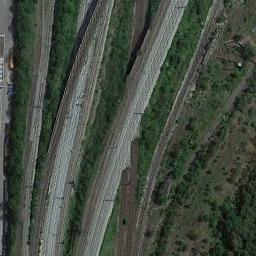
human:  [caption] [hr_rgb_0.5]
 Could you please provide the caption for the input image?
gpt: These staggered railways go through the green area .

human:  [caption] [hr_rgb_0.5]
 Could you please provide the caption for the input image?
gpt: There are several rows of buildings on one side of the railway .

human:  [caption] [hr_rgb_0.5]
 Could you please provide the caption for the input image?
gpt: Several buildings of different shapes are beside the railway .

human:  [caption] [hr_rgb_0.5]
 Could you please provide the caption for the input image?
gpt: The railway is next to lines of trees .

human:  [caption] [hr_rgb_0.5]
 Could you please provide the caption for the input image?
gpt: There are green meadows beside the railway .